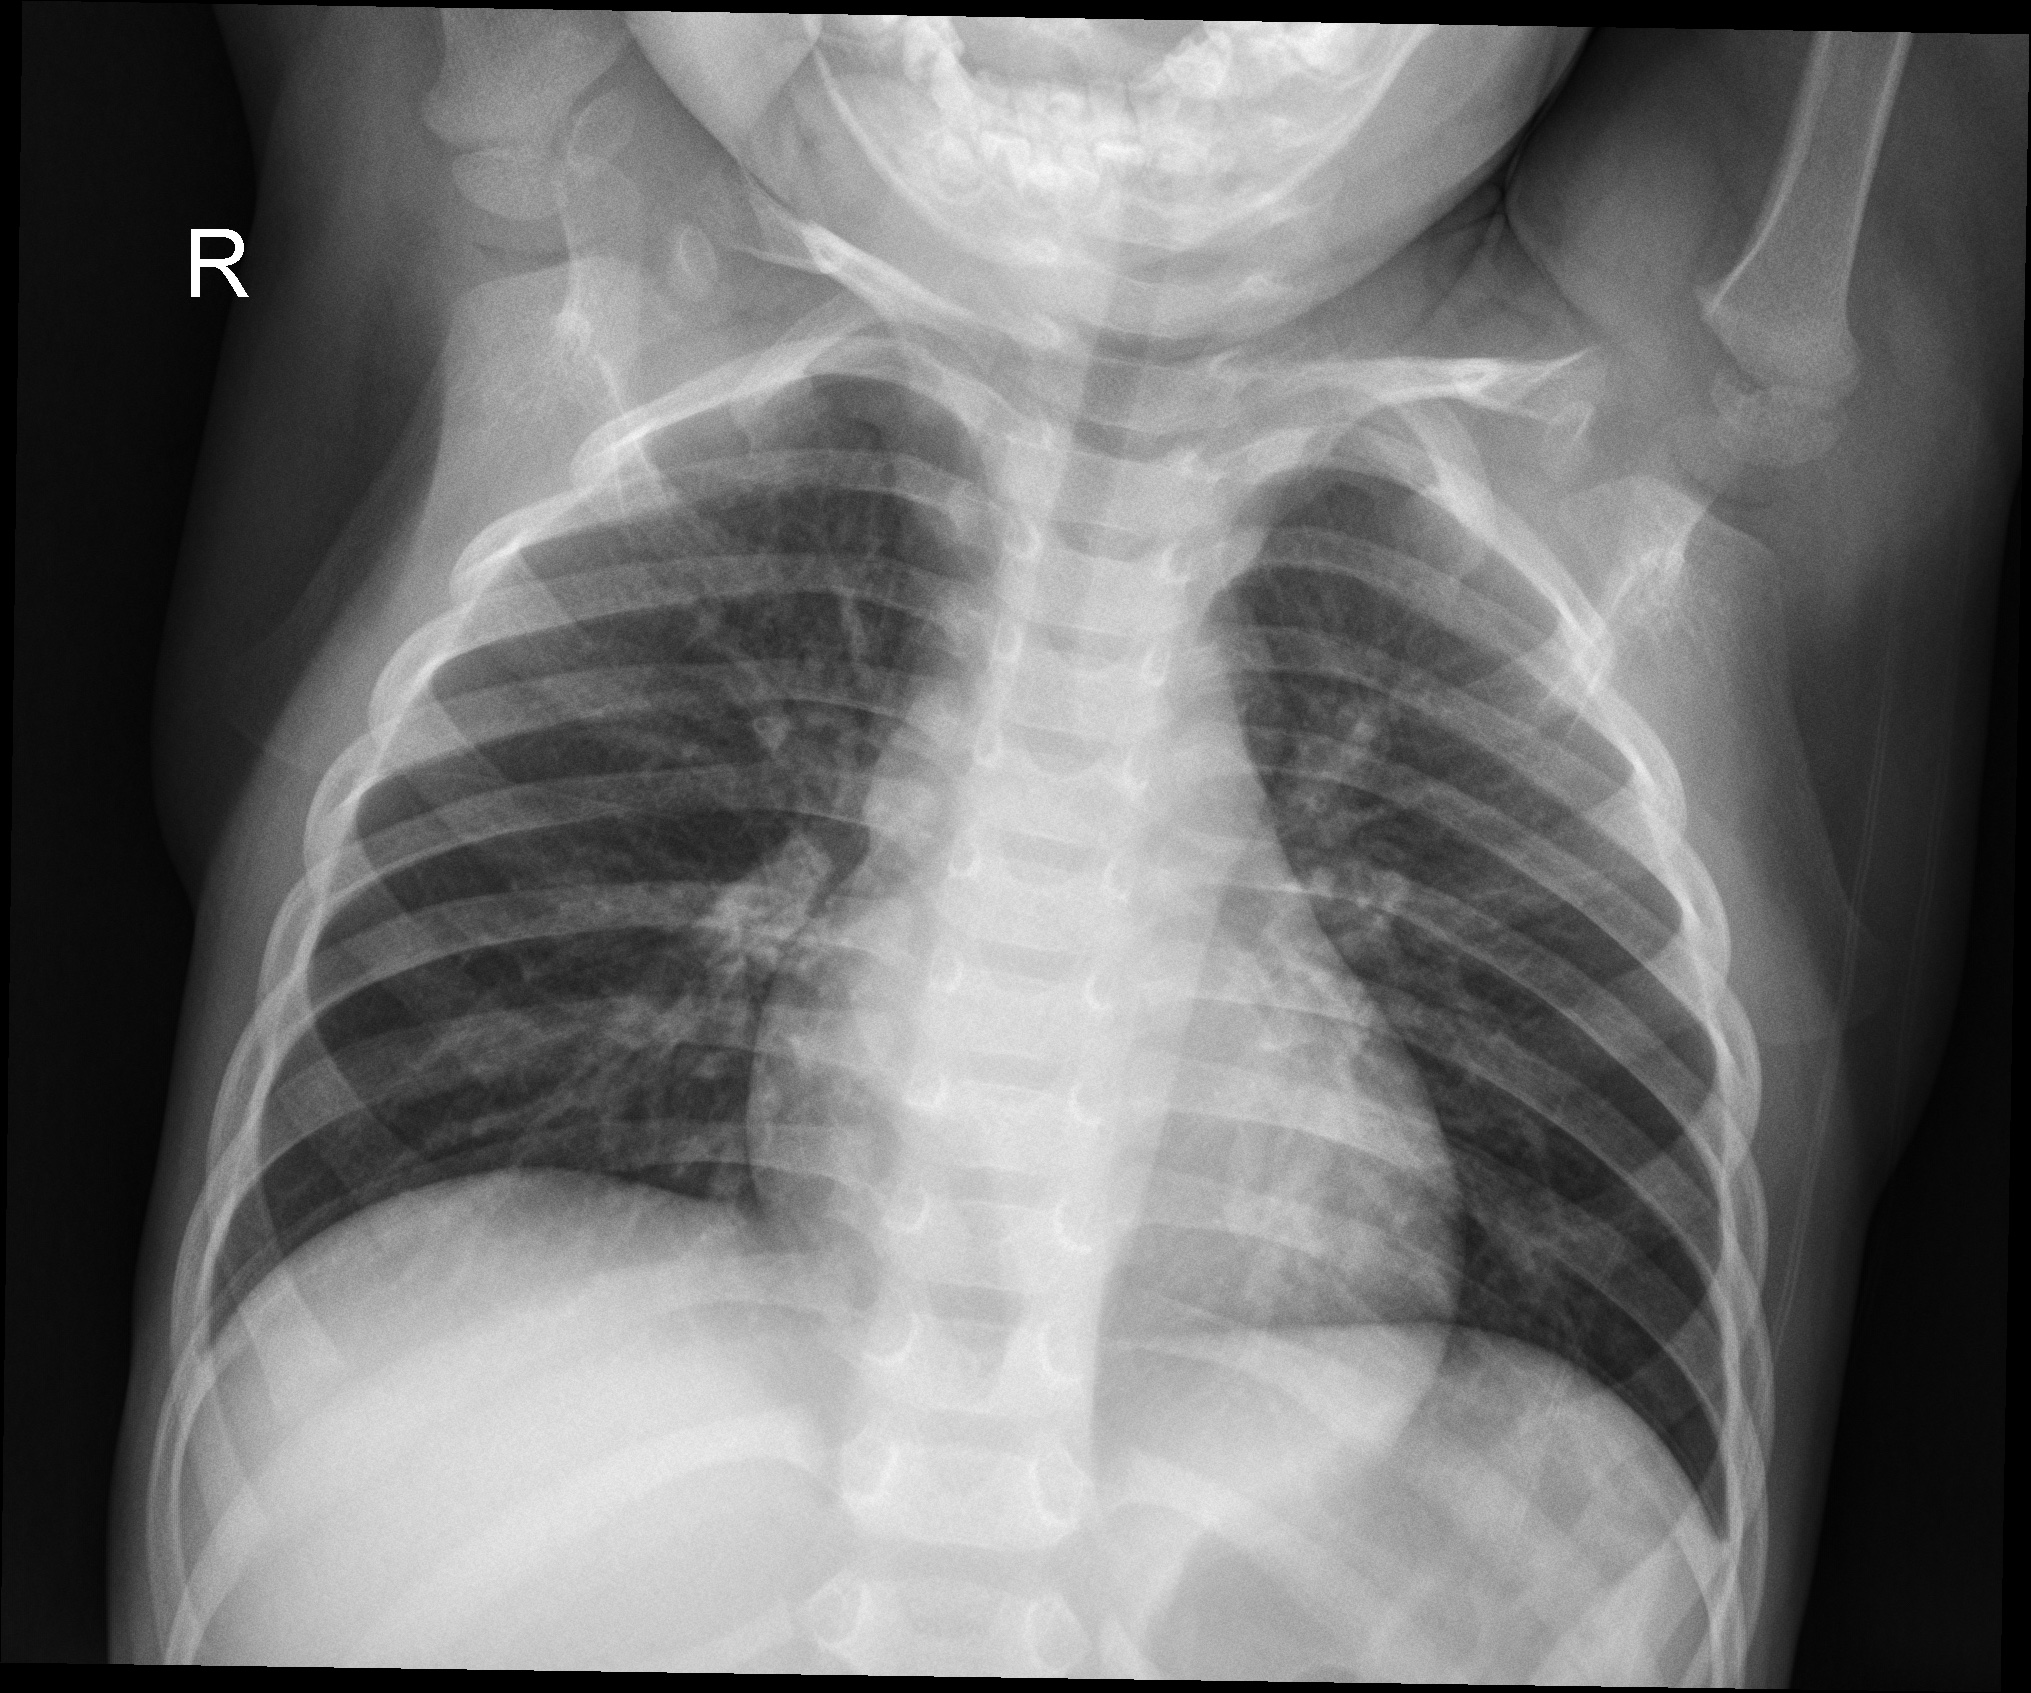
Diagnosis: NORMAL